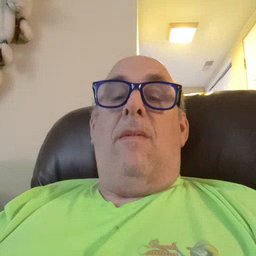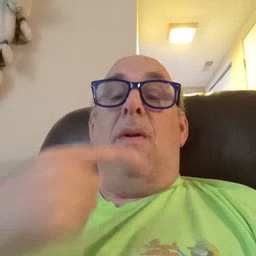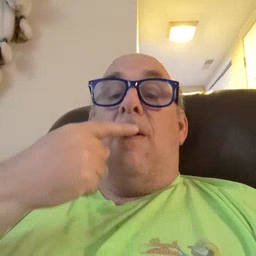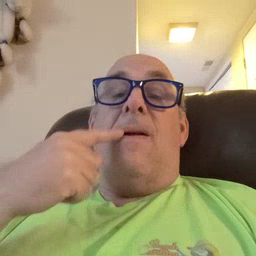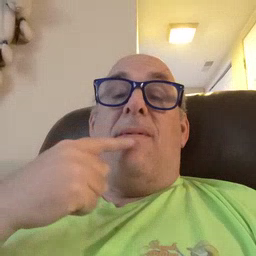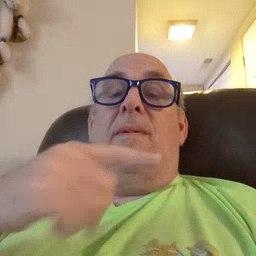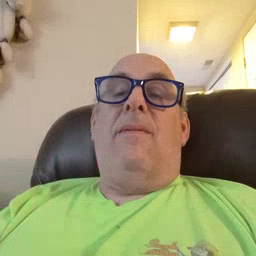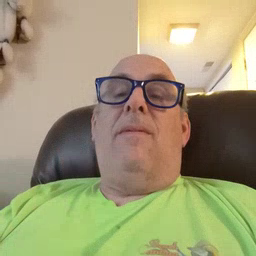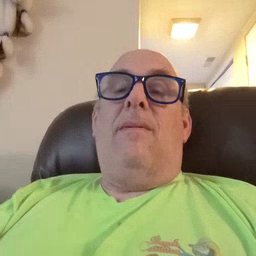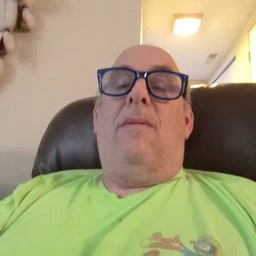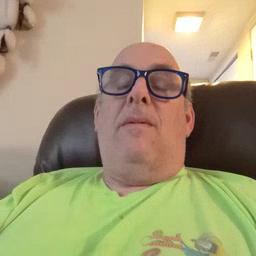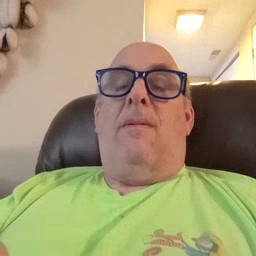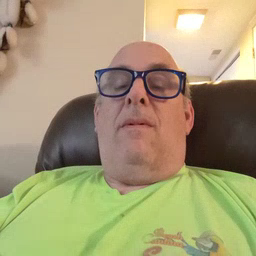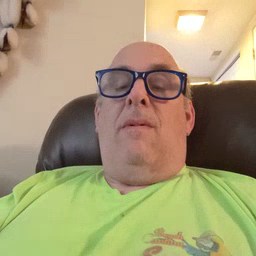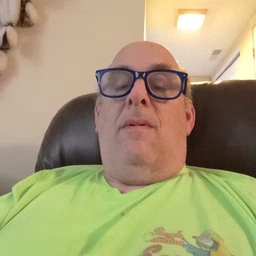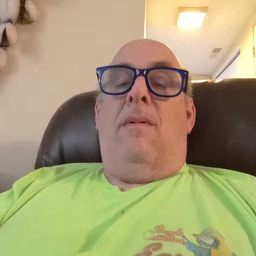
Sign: lips